Question: I am trying to convert an equation for a surface plot written for mathematica (image and script below) to a python script using matplotlib. There are only a handful of examples of surface plots on the web.

Help would be appreciated for my non functioning one of many attempts
'''
from mpl_toolkits.mplot3d import Axes3D
import matplotlib.pyplot as plt
import numpy as np
fig = plt.figure()
ax = fig.add_subplot(111, projection='3d')
x = np.linspace(2,-2)
y = np.linspace(2,-2)
z = np.linspace(2,-2)
surfx = -1 * (pow(y, 10) + pow(z, 10) - 100)
surfy = -1 * (pow(x, 10) + pow(z, 10) - 100)
surfz = -1 * (pow(x, 10) + pow(y, 10) - 100)
ax.plot_surface(surfx,surfy,surfz, rstride=4, cstride=4, color='b')
plt.show()
'''
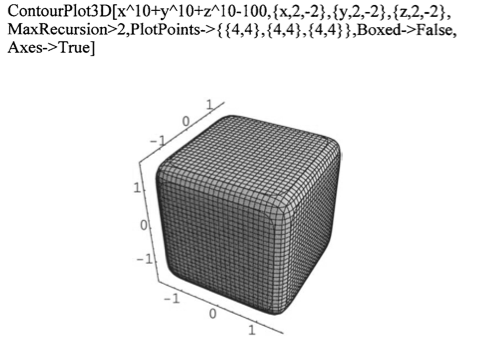
Answer: I don't think that matplotlib has an equivalent function at this point. If you are not restricted to using matplotlib, you might want to take a look at <URL>function.
The following code produces a similar plot to your example using mayavi. I am not sure if it's possible to add the wireframe outline however.
'''
import numpy as np
from mayavi import mlab
x, y, z = np.ogrid[-2:2:25j, -2:2:25j, -2:2:25j]
s = np.power(x, 10) + np.power(y, 10) + np.power(z, 10) - 100
mlab.figure(bgcolor=(1,1,1))
mlab.contour3d(s, contours=[2], color=(.5,.5,.5), transparent=True, opacity=.5)
ax = mlab.axes(nb_labels=5, ranges=(-2,2,-2,2,-2,2))
ax.axes.property.color = (0,0,0)
ax.axes.axis_title_text_property.color = (0,0,0)
ax.axes.axis_label_text_property.color = (0,0,0)
ax.axes.label_format='%.0f'
mlab.show()
'''